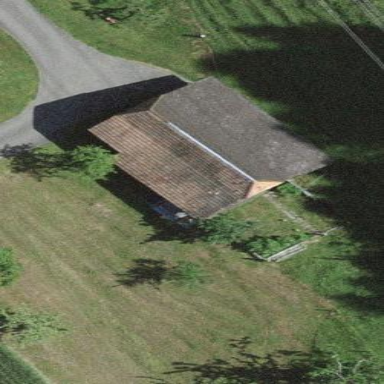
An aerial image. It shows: Rural barn.